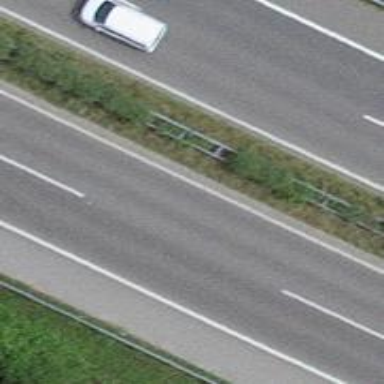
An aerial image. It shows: Asphalt trunk highway.